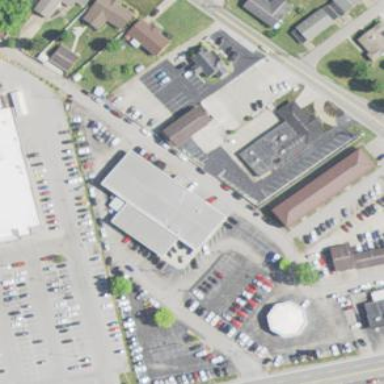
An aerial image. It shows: Car shop building.